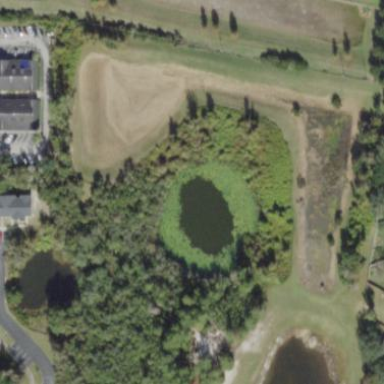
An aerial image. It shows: Pond surrounded by natural water.